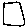
Label: square